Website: macys
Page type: account-dashboard
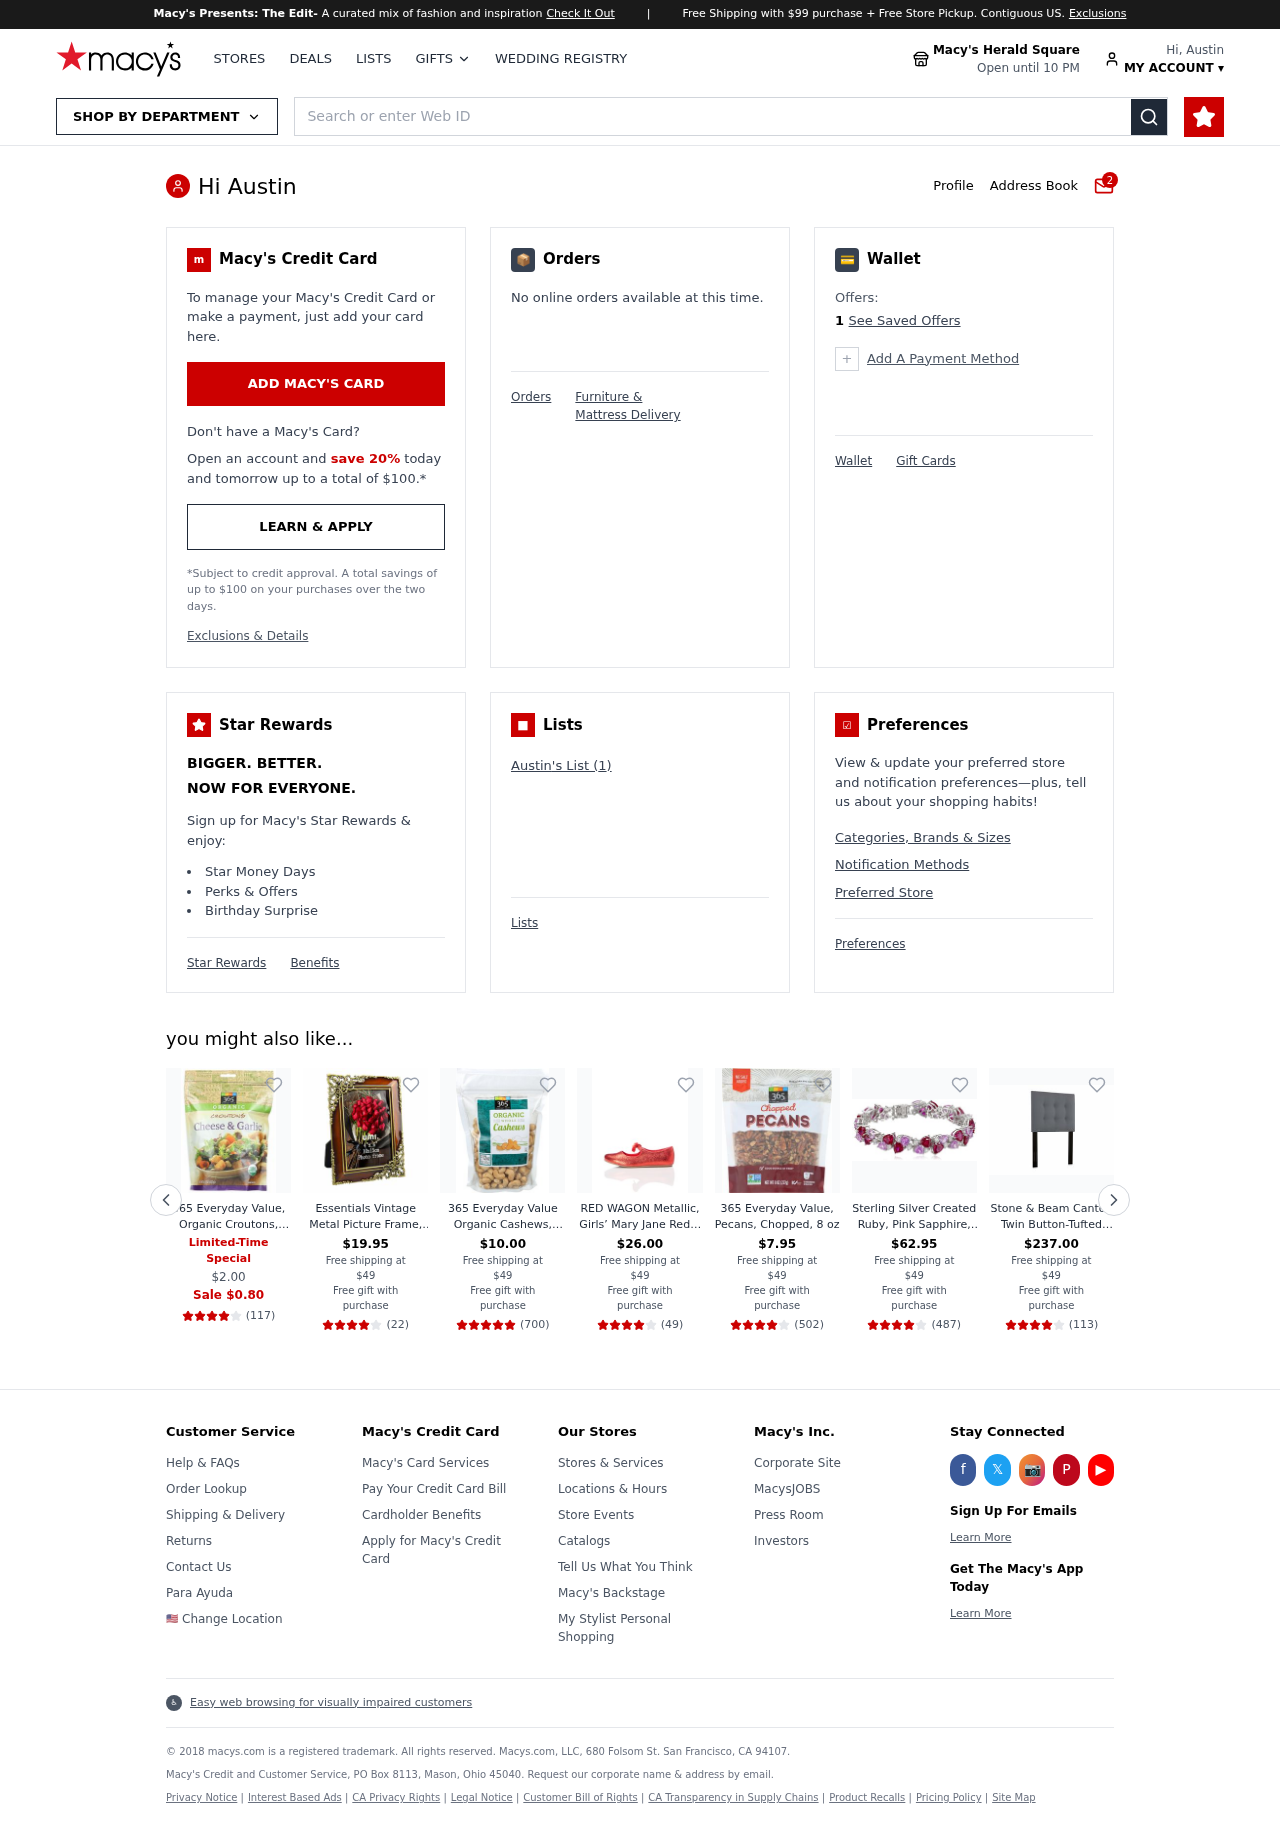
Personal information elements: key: PII_FIRSTNAME
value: Austin
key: PII_LOCATION1_NAME
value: Macy's Herald Square
Product elements: key: PRODUCT1_NAME
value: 365 Everyday Value, Organic Croutons, Cheese & Garlic, 4.5 oz
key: PRODUCT1_NUM_RATINGS
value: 117
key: PRODUCT1_PRICE
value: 2
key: PRODUCT1_RATING
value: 4.2
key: PRODUCT2_NAME
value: Essentials Vintage Metal Picture Frame, Black , 10x15 cm
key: PRODUCT2_NUM_RATINGS
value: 22
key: PRODUCT2_PRICE
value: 19.95
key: PRODUCT2_RATING
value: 3.6
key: PRODUCT3_NAME
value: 365 Everyday Value Organic Cashews, Raw, 12 Ounce
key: PRODUCT3_NUM_RATINGS
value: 700
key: PRODUCT3_PRICE
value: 10
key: PRODUCT3_RATING
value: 4.7
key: PRODUCT4_NAME
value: RED WAGON Metallic, Girls’ Mary Jane Red 1 UK (33 EU)
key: PRODUCT4_NUM_RATINGS
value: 49
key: PRODUCT4_PRICE
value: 26
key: PRODUCT4_RATING
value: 4.4
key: PRODUCT5_NAME
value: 365 Everyday Value, Pecans, Chopped, 8 oz
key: PRODUCT5_NUM_RATINGS
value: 502
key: PRODUCT5_PRICE
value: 7.95
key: PRODUCT5_RATING
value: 4
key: PRODUCT6_NAME
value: Sterling Silver Created Ruby, Pink Sapphire, and White Sapphire Bracelet, 7.25"
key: PRODUCT6_NUM_RATINGS
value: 487
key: PRODUCT6_PRICE
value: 62.95
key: PRODUCT6_RATING
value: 3.8
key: PRODUCT7_NAME
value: Stone & Beam Canton Twin Button-Tufted Headboard, 42"W, Lagoon
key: PRODUCT7_NUM_RATINGS
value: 113
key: PRODUCT7_PRICE
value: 237
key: PRODUCT7_RATING
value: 4.3
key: PRODUCT1_SALE_PRICE
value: Sale $0.80
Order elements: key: ORDER_FREE_SHIPPING_MIN
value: $99
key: ORDER_STORE_HOURS
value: Open until 10 PM
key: ORDER_NUM_MESSAGES
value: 2
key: ORDER_DISCOUNT_PERCENT
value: save 20%
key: ORDER_MAX_SAVINGS
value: $100
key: ORDER_MAX_SAVINGS2
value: $100
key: ORDER_NUM_OFFERS
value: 1
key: ORDER_NUM_LIST_ITEMS
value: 1
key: ORDER_FREE_SHIPPING_THRESHOLD
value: $49
Search elements: key: HEADER_SEARCH
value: Search or enter Web ID